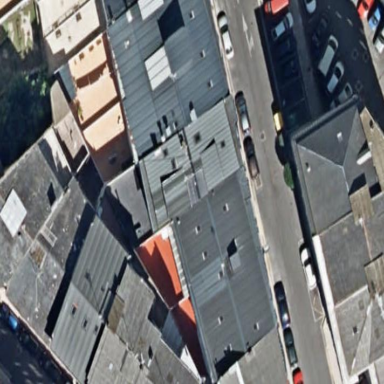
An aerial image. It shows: Residential building.